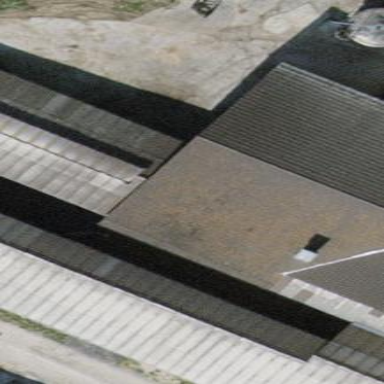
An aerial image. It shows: View of roof of building.